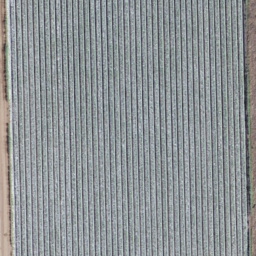
Label: agricultural